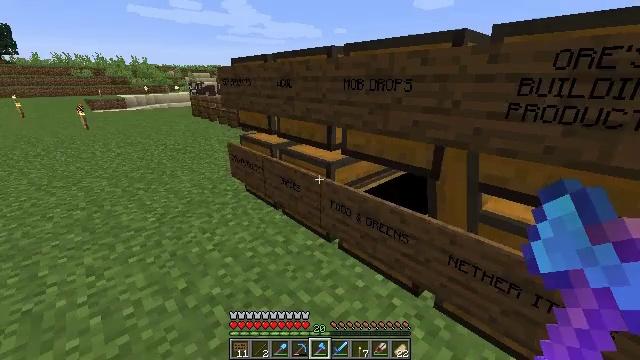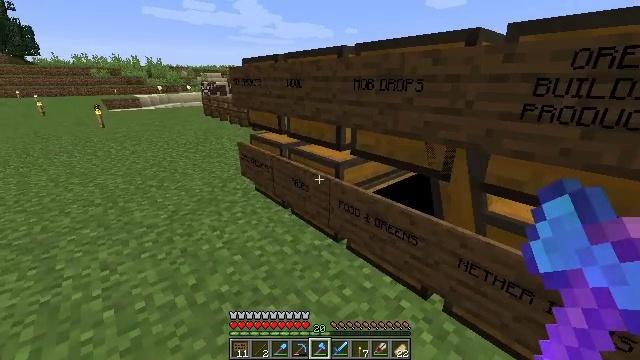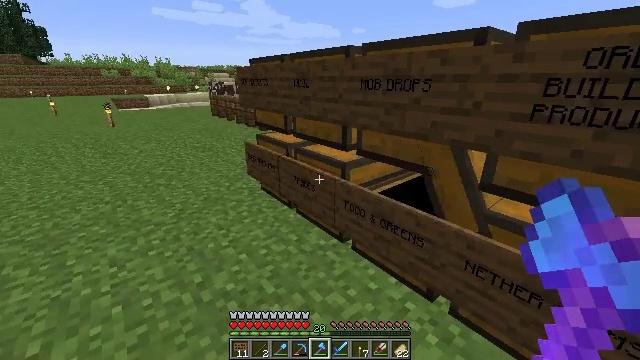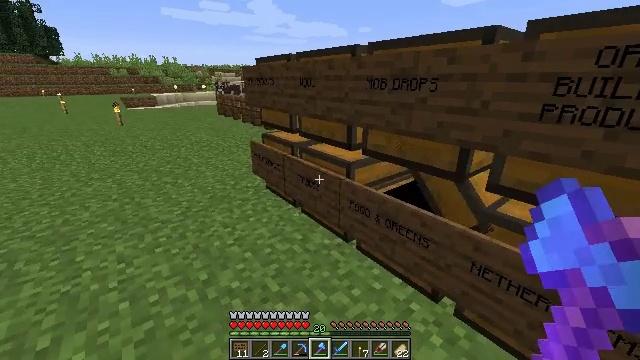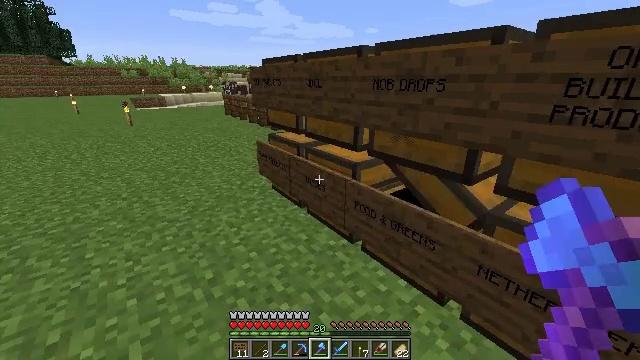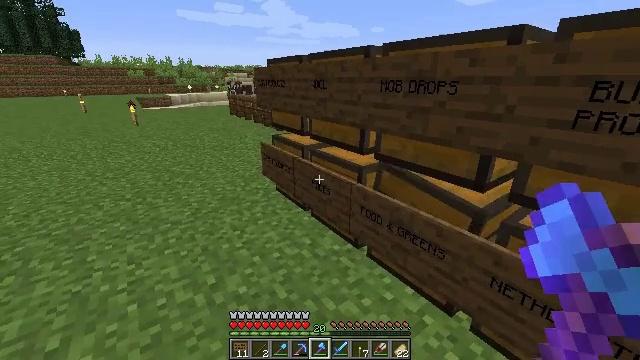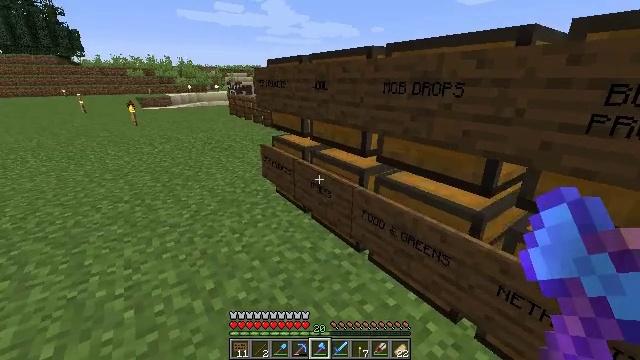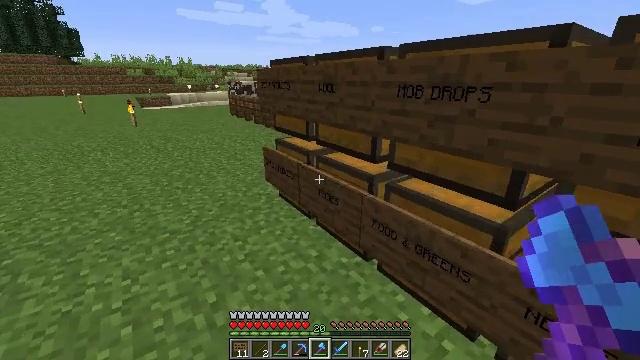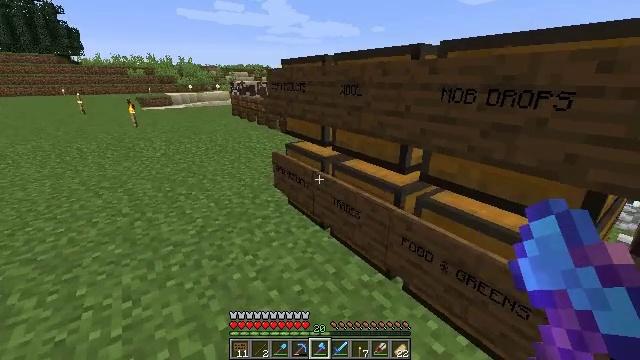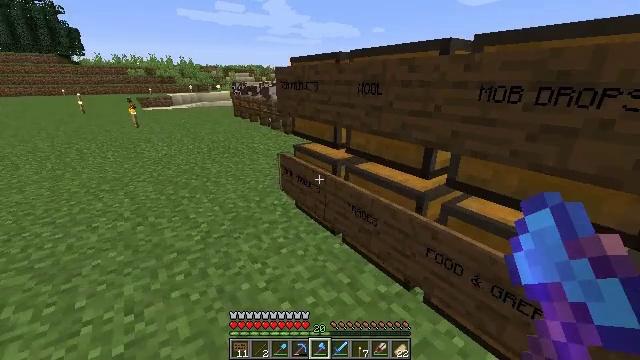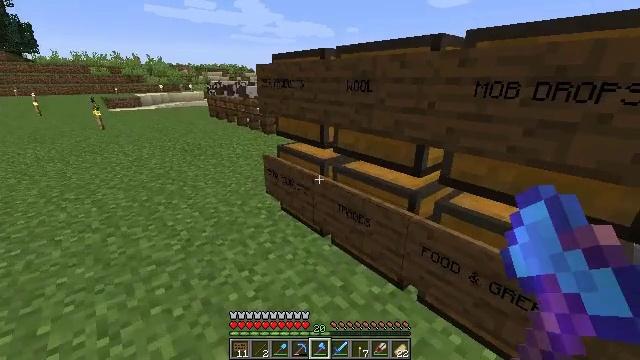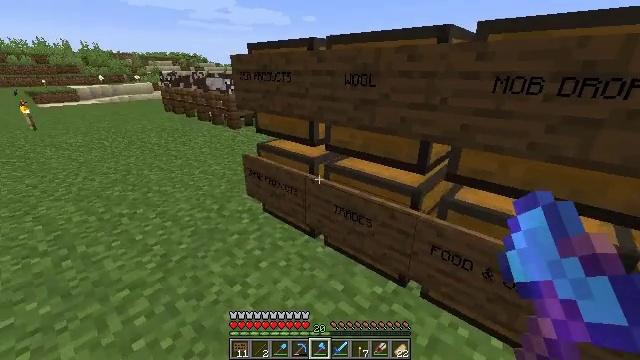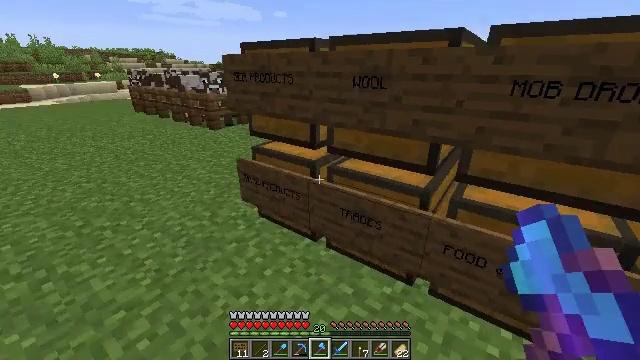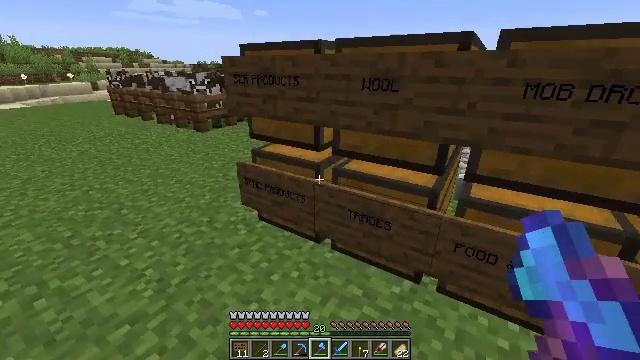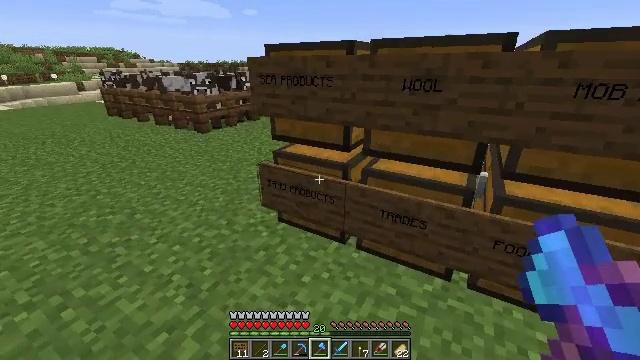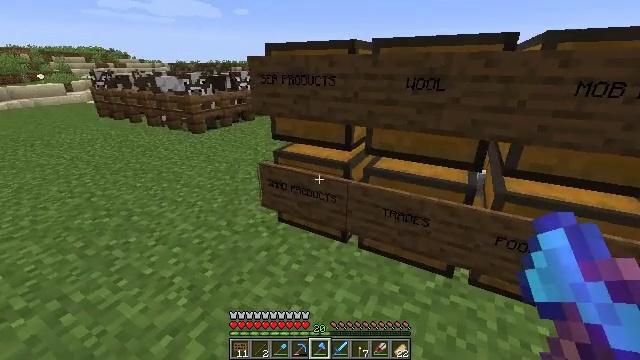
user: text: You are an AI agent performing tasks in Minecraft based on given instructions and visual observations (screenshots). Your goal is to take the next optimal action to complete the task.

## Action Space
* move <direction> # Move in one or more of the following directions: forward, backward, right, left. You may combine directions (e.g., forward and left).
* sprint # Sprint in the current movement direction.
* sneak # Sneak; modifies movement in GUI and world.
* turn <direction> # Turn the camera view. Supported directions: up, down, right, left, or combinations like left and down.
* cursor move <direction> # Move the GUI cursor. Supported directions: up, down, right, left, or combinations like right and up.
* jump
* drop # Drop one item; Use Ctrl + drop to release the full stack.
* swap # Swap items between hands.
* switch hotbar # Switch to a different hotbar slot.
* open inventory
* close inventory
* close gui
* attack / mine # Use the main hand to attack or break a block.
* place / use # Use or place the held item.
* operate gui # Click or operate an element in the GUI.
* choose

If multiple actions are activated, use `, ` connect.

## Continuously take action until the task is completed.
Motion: motion action
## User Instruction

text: Mine the torch on the wall.
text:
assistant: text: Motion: turn left
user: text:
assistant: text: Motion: turn left
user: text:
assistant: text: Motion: turn left
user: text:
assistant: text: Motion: turn left
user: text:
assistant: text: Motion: move forward, turn left
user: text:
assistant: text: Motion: move forward and move left
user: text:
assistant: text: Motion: move forward and move left
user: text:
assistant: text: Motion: move forward and move left
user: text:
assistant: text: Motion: move forward and move left
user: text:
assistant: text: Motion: move forward and move left, turn right
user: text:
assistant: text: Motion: move left, turn right and down
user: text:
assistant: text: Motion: move left, turn right
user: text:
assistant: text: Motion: move left, turn right
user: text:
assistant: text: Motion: move left, turn right
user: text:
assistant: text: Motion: turn right
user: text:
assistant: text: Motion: turn right
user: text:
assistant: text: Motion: no_op
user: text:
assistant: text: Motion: no_op
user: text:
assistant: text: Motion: no_op
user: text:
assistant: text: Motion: no_op
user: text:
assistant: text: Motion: no_op
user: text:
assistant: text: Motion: no_op
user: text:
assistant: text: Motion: no_op
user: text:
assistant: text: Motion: no_op
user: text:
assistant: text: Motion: turn right
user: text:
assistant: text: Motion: no_op
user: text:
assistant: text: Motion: no_op
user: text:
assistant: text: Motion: no_op
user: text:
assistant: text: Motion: no_op
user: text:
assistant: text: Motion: turn left